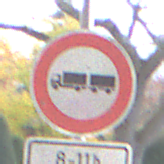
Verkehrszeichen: VerbotLastkraftwagenMitAnhaenger
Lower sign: ZeitangabenOhneBeschraenkungAufWochentage2
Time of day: MorningAfternoon
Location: Roofed (Urban)
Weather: PartlyCloudy
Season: NotSpecified
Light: Natural